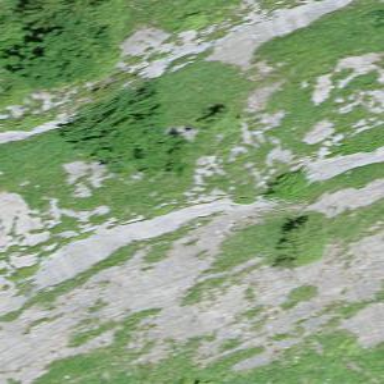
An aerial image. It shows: Natural cliff.